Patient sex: M
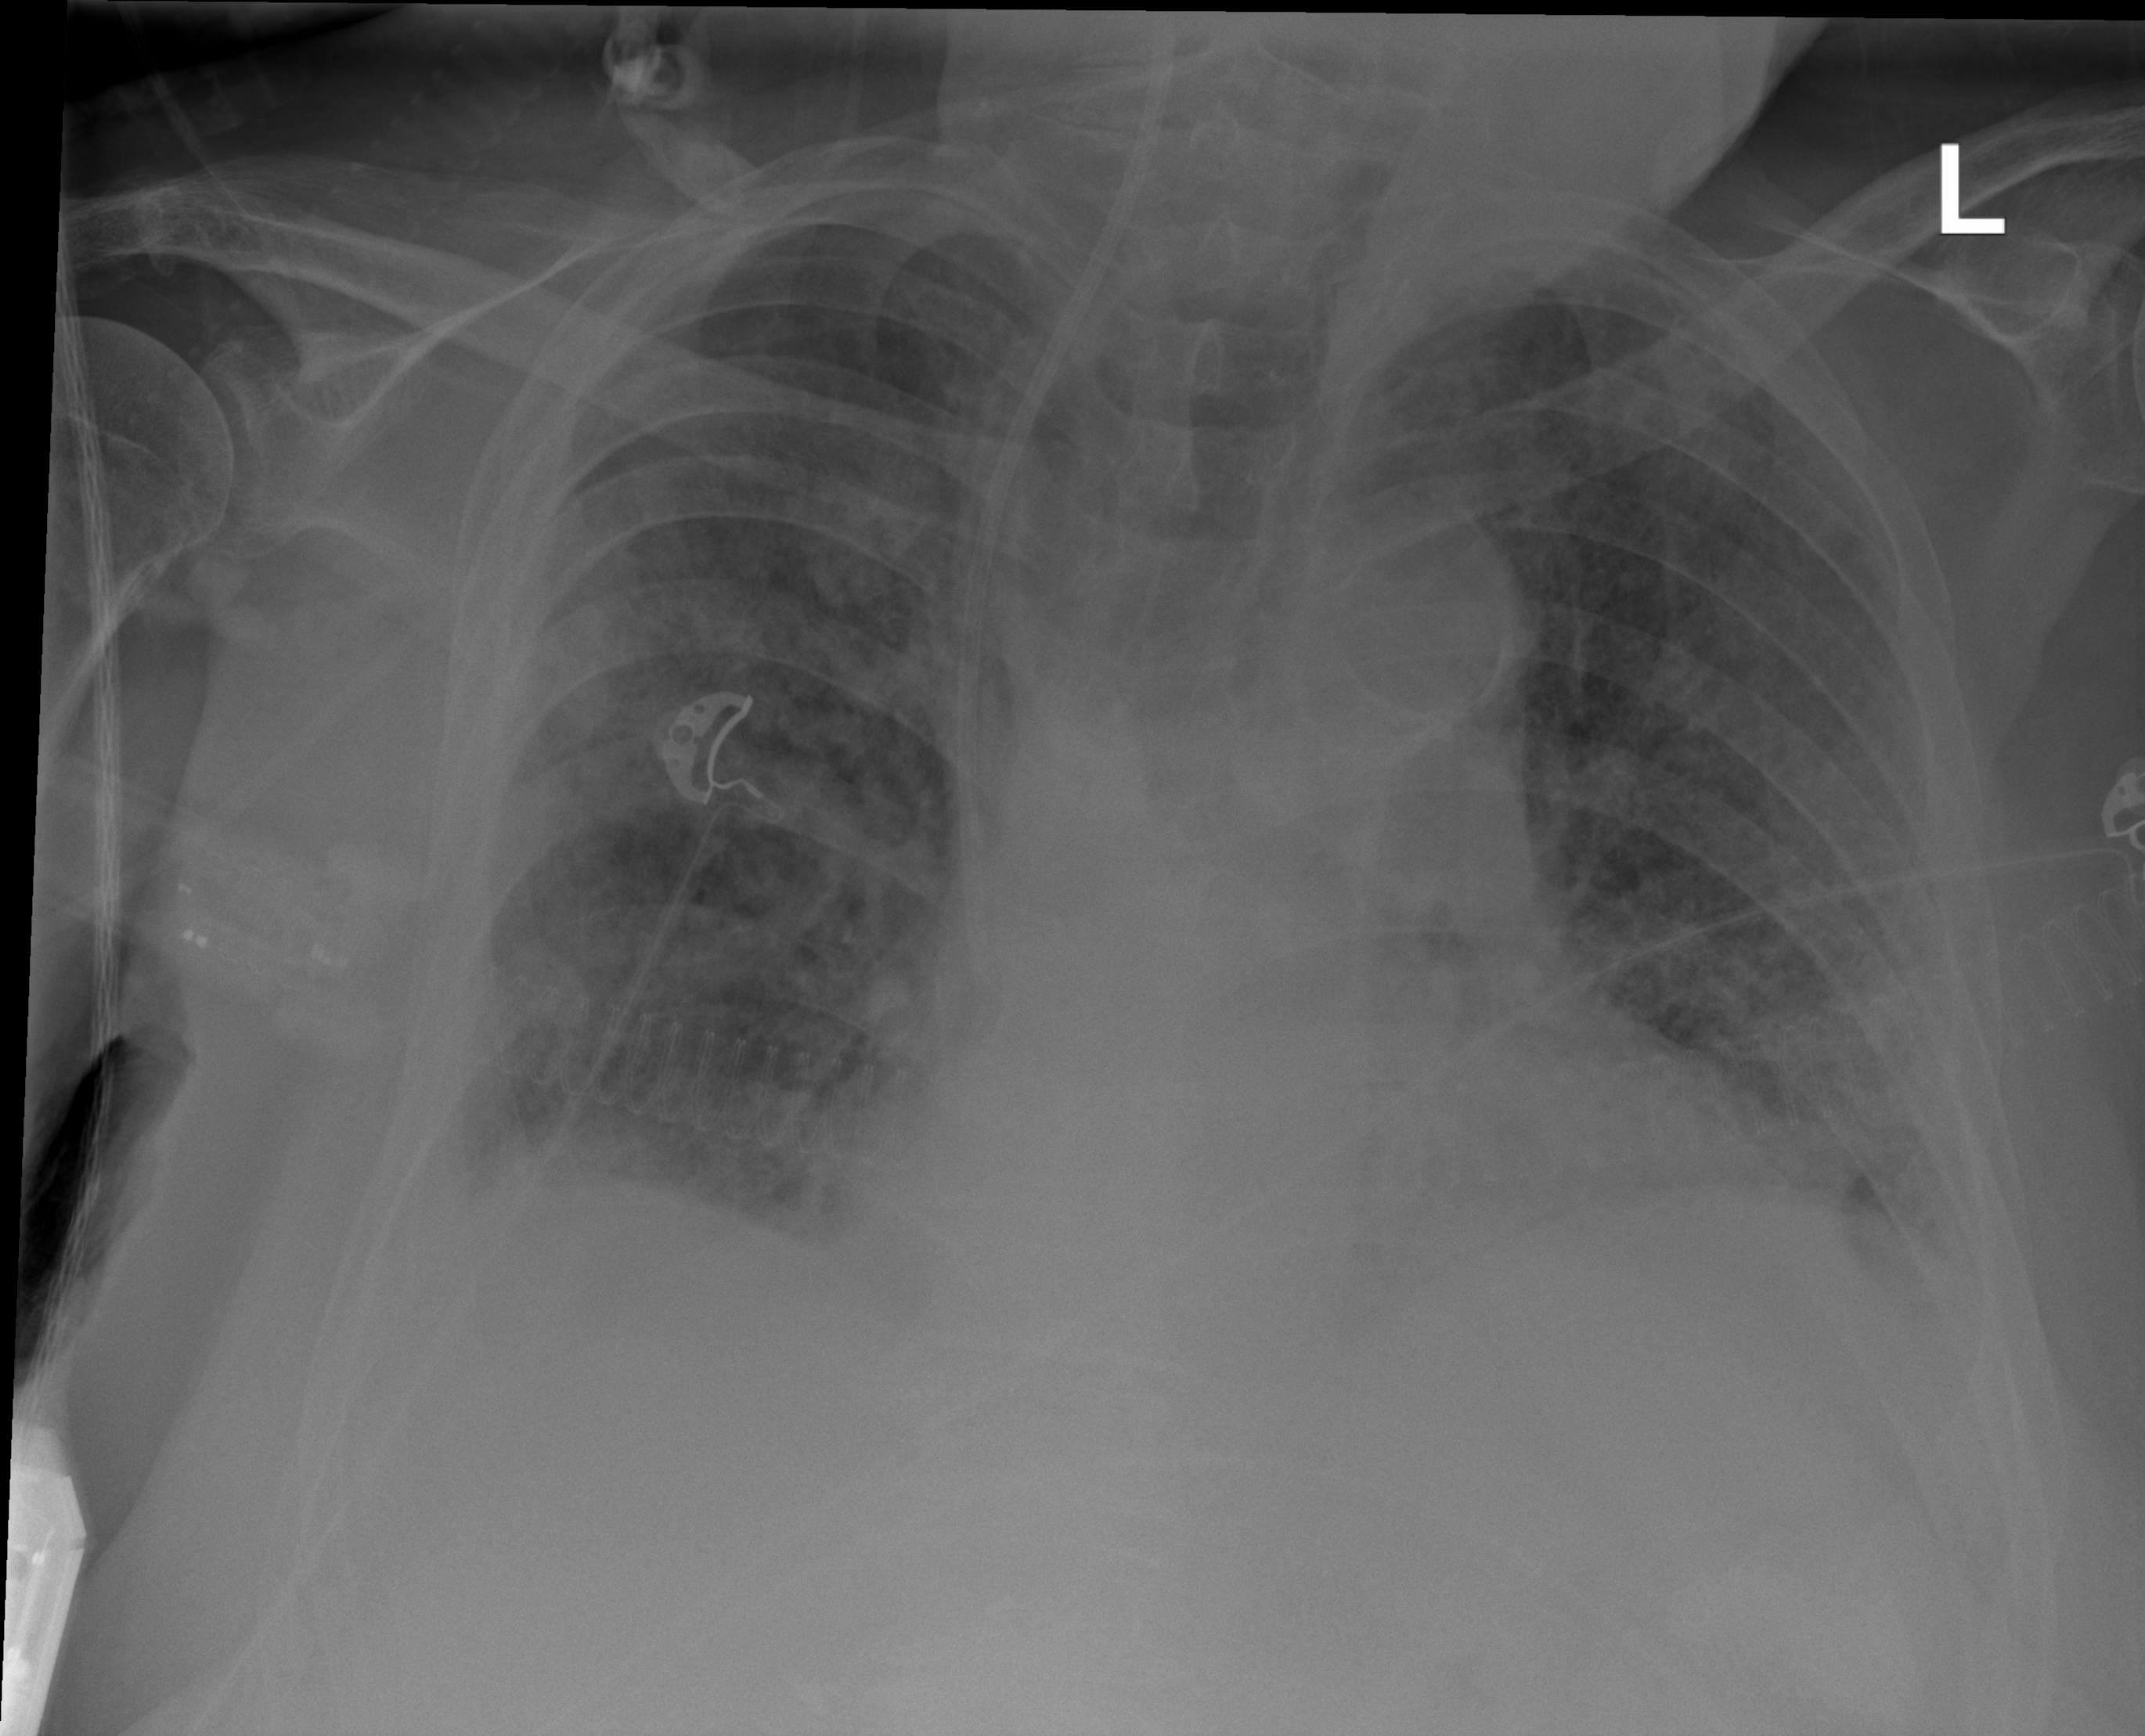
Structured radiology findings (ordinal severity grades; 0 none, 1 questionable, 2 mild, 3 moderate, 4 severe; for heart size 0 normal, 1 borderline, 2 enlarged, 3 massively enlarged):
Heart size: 1
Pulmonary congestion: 2
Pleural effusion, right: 0
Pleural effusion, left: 0
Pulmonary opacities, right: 3
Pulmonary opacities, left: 3
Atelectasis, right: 1
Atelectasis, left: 1